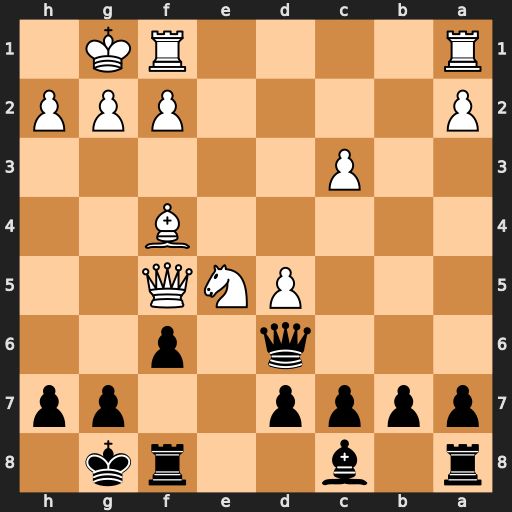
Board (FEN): r1b2rk1/pppp2pp/3q1p2/3PNQ2/5B2/2P5/P4PPP/R4RK1
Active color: b
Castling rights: -
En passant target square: -
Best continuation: fxe5 Qxe5 Rxf4 Qxd6 cxd6